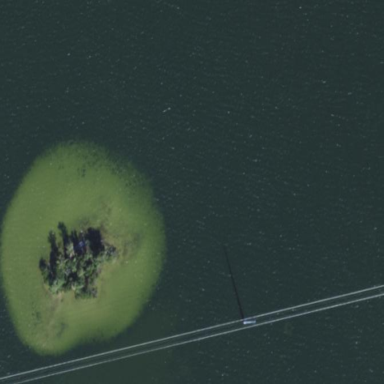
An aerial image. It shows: Islet.